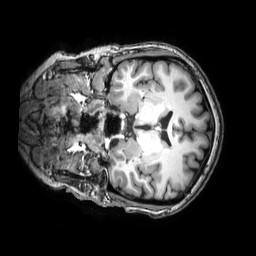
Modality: T1w
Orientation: coronal
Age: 38
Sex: female
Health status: healthy
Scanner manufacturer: philips
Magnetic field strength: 3 T
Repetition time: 0.008314 s
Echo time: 0.003831 s